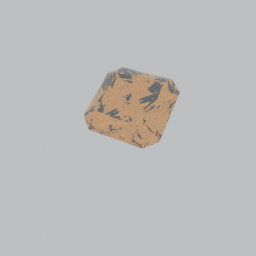
Label: decoration